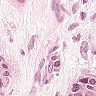
Metastatic tissue present: yes